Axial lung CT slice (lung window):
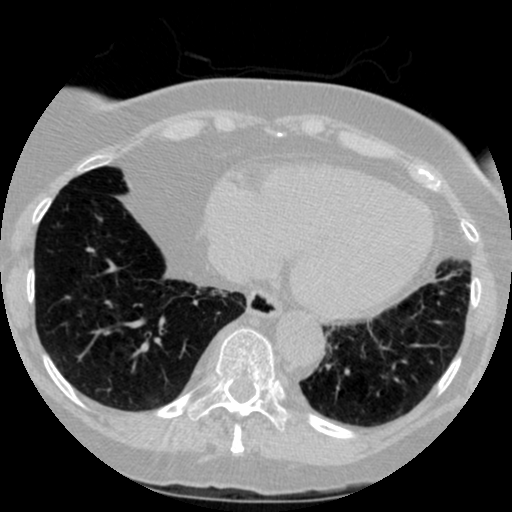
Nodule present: no